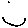
Label: smiley face